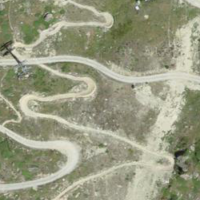
EUNIS habitat code: 26
Species observed at this site:
Marmota marmota